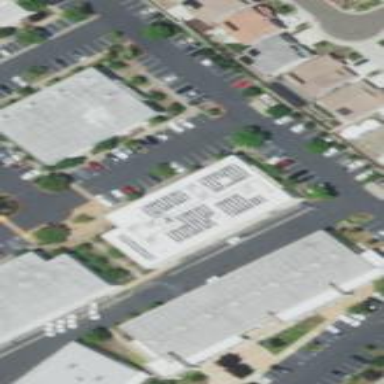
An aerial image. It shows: Commercial building.